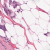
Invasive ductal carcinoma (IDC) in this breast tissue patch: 1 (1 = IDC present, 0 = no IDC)